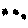
Label: star